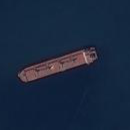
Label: civil